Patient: sex F, age 68
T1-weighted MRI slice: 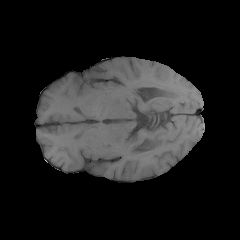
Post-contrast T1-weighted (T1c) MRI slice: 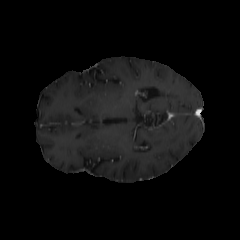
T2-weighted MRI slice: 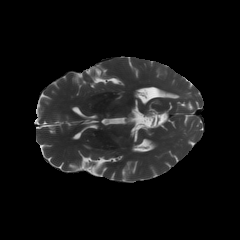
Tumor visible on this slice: yes
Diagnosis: Glioblastoma, IDH-wildtype
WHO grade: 4